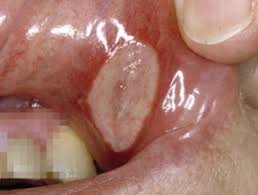
Condition: Mouth Ulcer